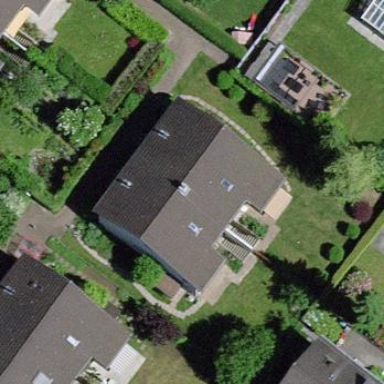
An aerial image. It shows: Semi-detached house.